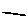
Label: line